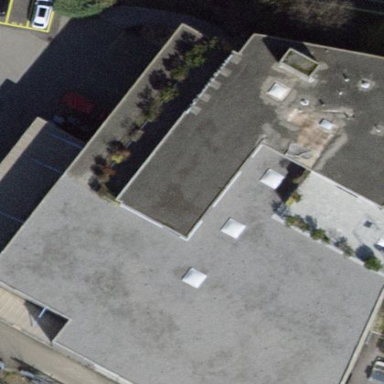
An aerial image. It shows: Industrial building.